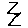
Label: zigzag